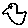
Label: bird